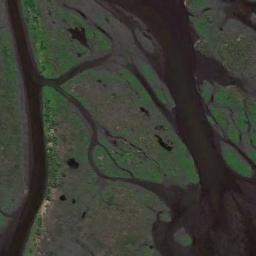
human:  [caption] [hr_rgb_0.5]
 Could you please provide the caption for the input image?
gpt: About ten percent of this wetland is water .

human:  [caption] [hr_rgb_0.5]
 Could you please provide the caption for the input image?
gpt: The wetland consists of bare land, Green plants and water .

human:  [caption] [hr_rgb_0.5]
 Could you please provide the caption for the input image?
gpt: Many waters of different sizes are surrounded by wetlands .

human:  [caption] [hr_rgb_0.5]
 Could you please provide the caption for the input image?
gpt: There are a few brown bare lands in the river in a wetland with sparse green plants on the bare lands .

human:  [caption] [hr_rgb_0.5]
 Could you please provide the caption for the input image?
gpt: There are many green areas and water areas on the wetland .